Question: Somehow my target name got wiped out. Now I cannot change it. Has this happened to anyone?

I can not click on the area to enter text like normal.. I am completely locked out from changing it.
help!
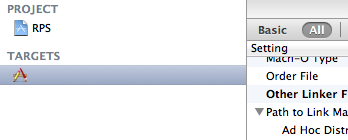
Answer: If you go to your project settings and open the small ">" character that appears up near the top left of that window, a list of targets will slide out.
And when you select a target from that list, you can change the name of the Target via the "Identity and Type" inspector in the right pane.
Like this: